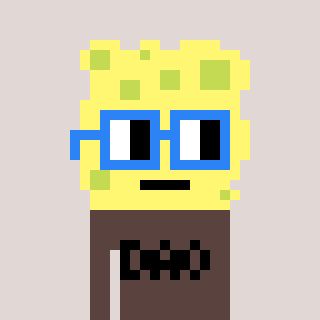
a pixel art character with square blue glasses, a sponge-shaped head and a darkbrown-colored body on a warm background